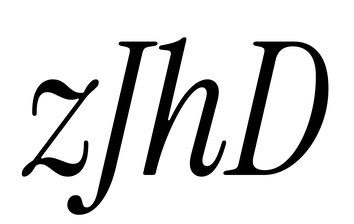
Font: InstrumentSerif-Italic